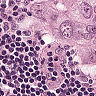
Metastatic tissue present: yes